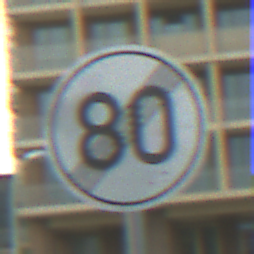
Verkehrszeichen: EndeGeschwindigkeit80
Umgebung: Outdoor, Urban
Tageszeit: MorningAfternoon
Wetter: PartlyCloudy
Licht: Natural
Jahreszeit: NotSpecified
Kontrast: LowContrast